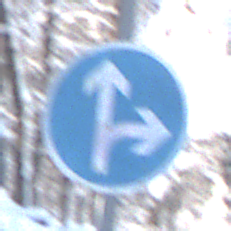
Verkehrszeichen: VorgeschriebeneFahrtrichtungGeradeausOderRechts
Umgebung: Outdoor, Nature
Tageszeit: MorningAfternoon
Wetter: Clear
Licht: Natural
Jahreszeit: Winter
Kontrast: LowContrast